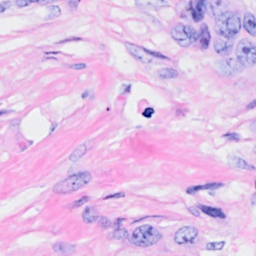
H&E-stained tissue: Breast